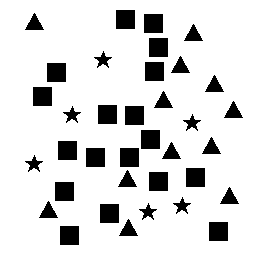
Squares: 18
Triangles: 12
Stars: 6
Total shapes: 36